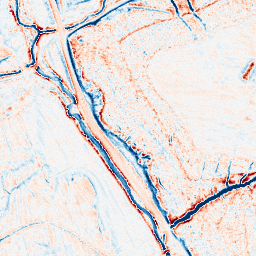
Category: edge_preserving
Decomposition family: anisotropic_diffusion
Decomposition parameters: iterations: 50
kappa: 10
gamma: 0.05
Upsampling method: sinc_hamming
Upsampling parameters: scale: 4
kernel_size: 16
Upsampling scale: 4